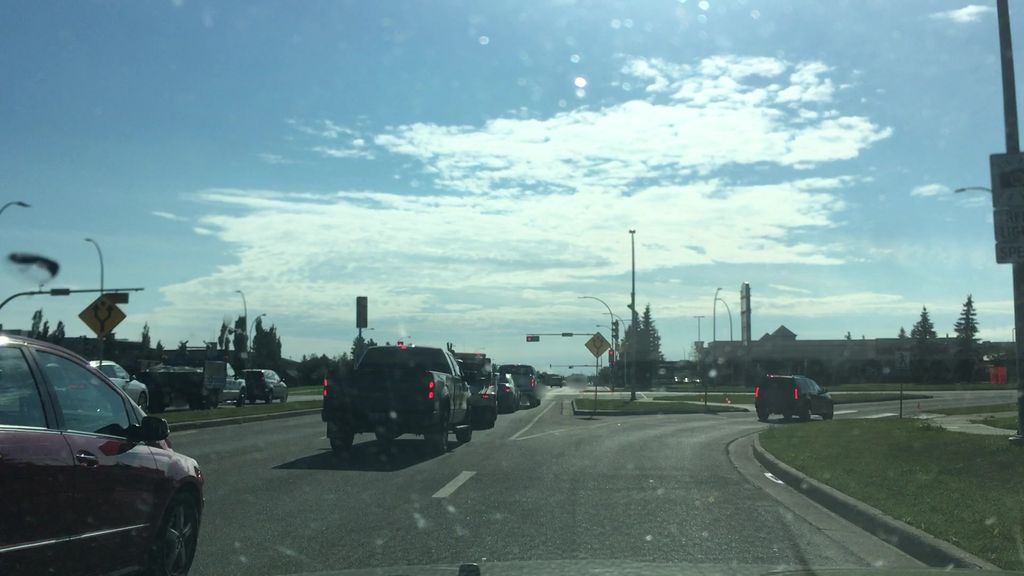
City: edmonton